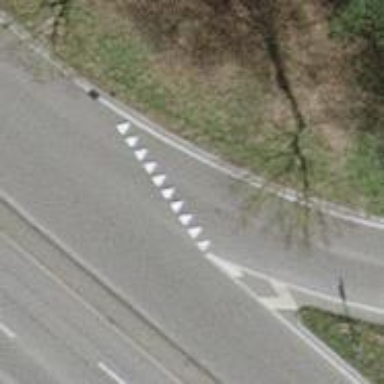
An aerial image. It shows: Road with "give way" sign.